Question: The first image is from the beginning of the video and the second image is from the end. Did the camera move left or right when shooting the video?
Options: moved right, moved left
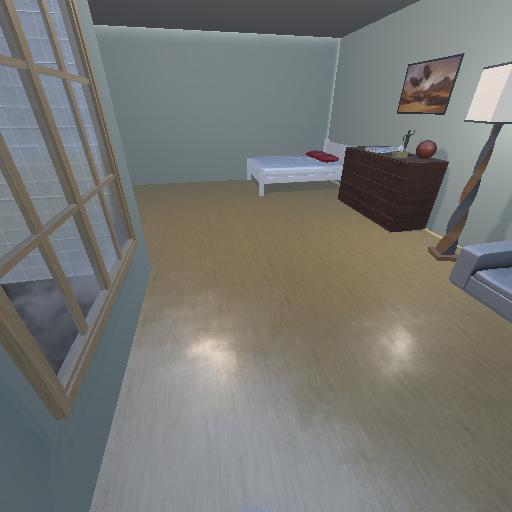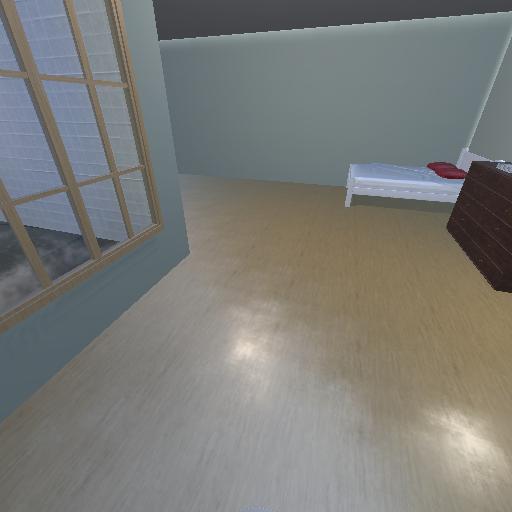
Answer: moved right